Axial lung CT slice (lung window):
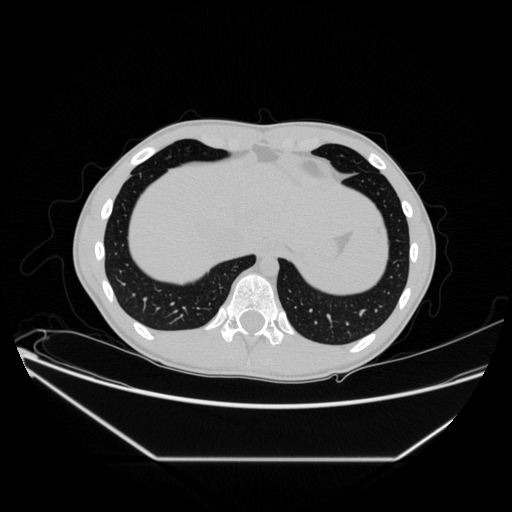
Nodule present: no